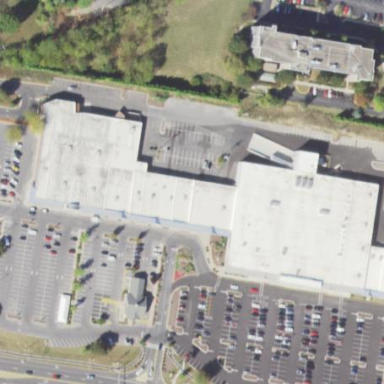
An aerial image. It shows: Retail area.